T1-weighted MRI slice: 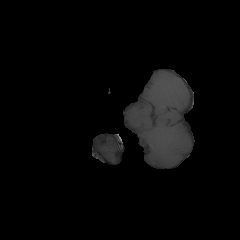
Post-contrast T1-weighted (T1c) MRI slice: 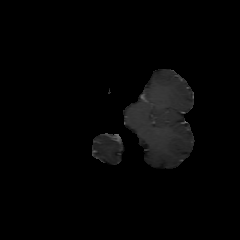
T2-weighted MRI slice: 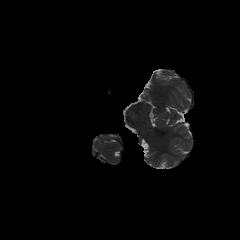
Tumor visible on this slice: no